Question: I was doing some past year test on 'MYSQL' questions and I am not sure of the following questions. Can someone help me out?
My picks for the following questions are as follows but I'm not sure if they are right:
'''
4c
'''

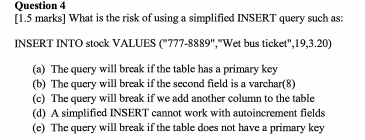
Answer: ## 4c
Add another column and you'll get the error
> Column count doesn't match value count at row 1
a) Doesn't matter as long as you don't want to insert duplicate keys
b) Data will get truncated and a warning is produced, but not a fail
d) Not true, you can specify whatever value you want (as long as it's not a duplicate the column is primary key or has an unique index on it)
e) Why should it break. You don't have to have a PK, though I'd strongly recommend to have one.
---
## 6a
c, d and e are not unique, of course. Difference between a and b is, in b district is not needed to make it unique. Would it be good to have district in the automatically created index for primary keys? No. If you want to improve performance of queries on this table, one can assume that almost every field of this table is in the where clause. Therefore you want to have a compound index and in this, you want to have the columns first, that filter the most rows. And this most certainly is neither country, nor district.
---
## 21b
Not much to say about that, it's pretty clear.
---
## 12d
The most difficult part about this question is how to interpret the sentences given. Sure thing is though, that the foreign key as defined makes sure, that you can not insert a value into A.X when there's no corresponding value in B.Y. This makes B the parent table, so I'd go with "from B to A". And it's a 1:N relation, that's clear.